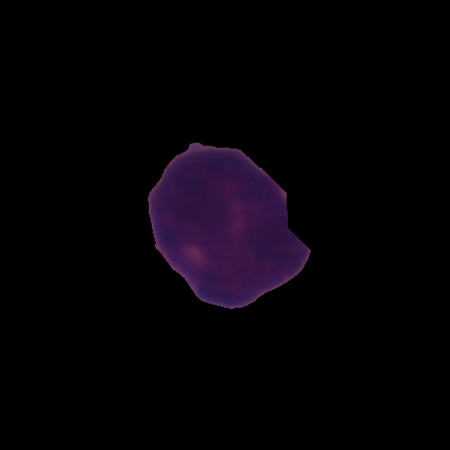
Label: healthy